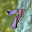
Label: 7